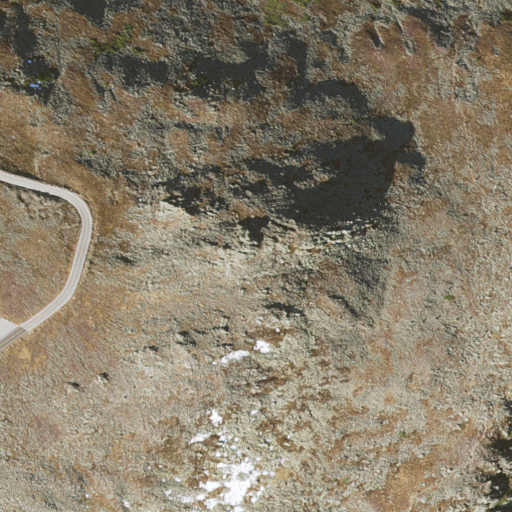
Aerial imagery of mountain in New Hampshire named Agiocochook Crag containing barren land, grassland, medium intensity development, low intensity development, and high intensity development